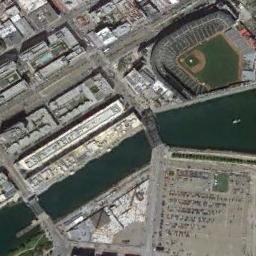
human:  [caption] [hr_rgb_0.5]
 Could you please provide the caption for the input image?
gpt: A baseball diamond next to a river and some buildings arranged neatly beside .

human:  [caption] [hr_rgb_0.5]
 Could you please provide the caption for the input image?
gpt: Many buildings are next to  the  baseball diamond .

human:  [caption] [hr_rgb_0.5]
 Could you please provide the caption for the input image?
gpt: There is a baseball diamond in the grass surrounded by the roads, Houses and rivers .

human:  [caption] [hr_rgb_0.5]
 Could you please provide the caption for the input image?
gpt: There is a white house on the edge of the baseball field .